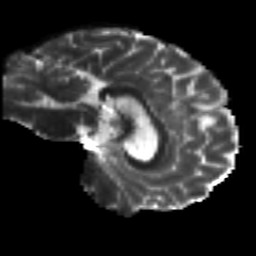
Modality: T2w
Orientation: sagittal
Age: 25
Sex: female
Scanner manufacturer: siemens
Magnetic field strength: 3 T
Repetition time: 8.8 s
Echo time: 0.085 s